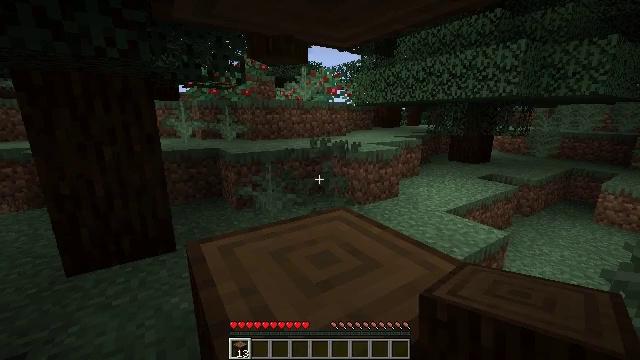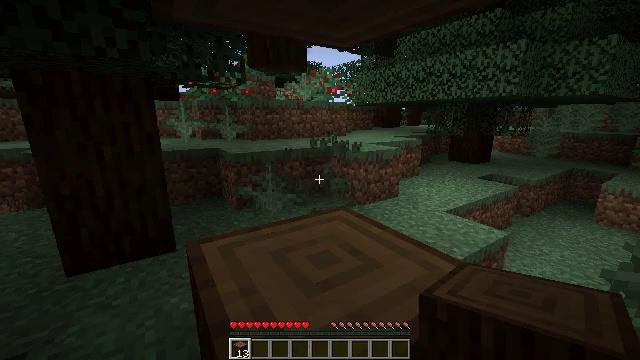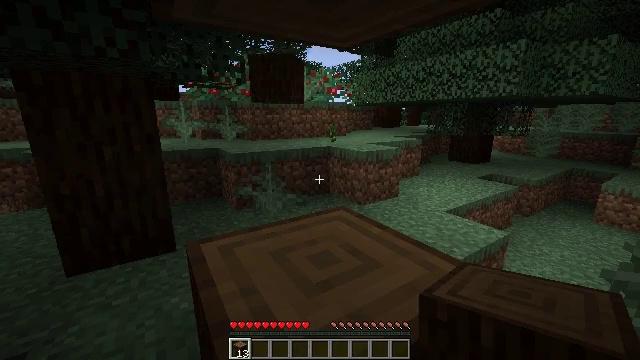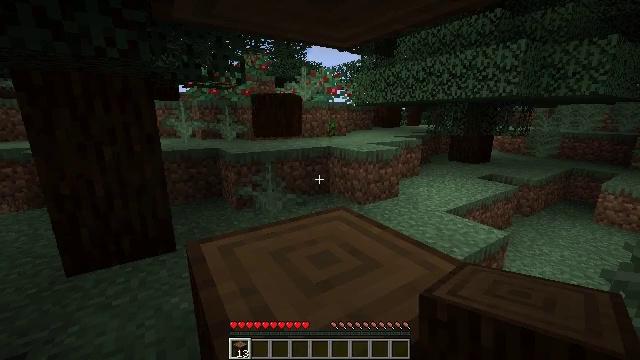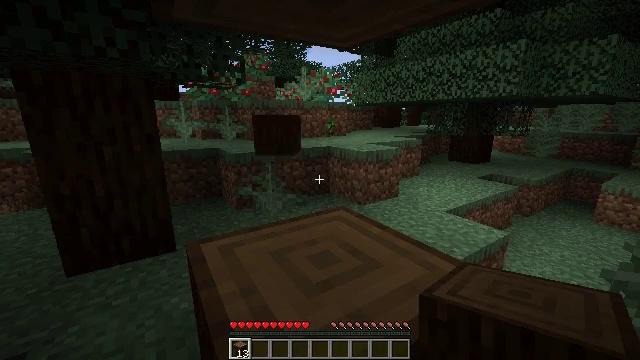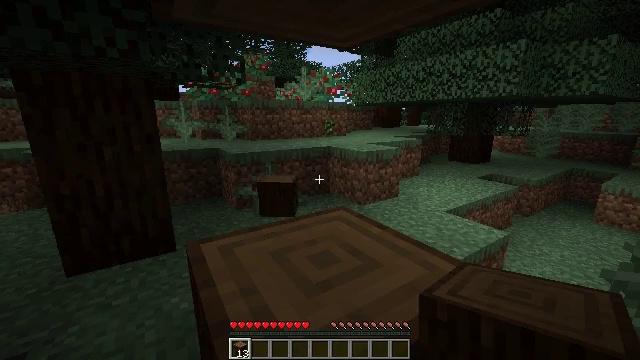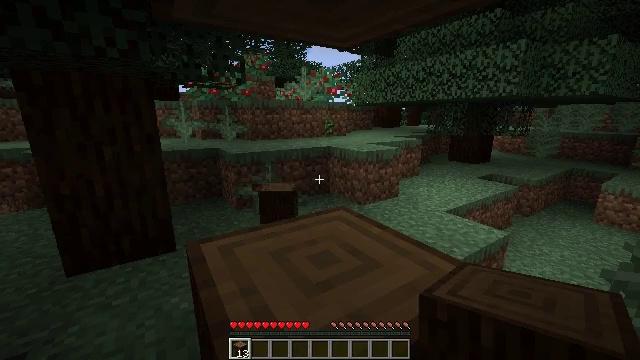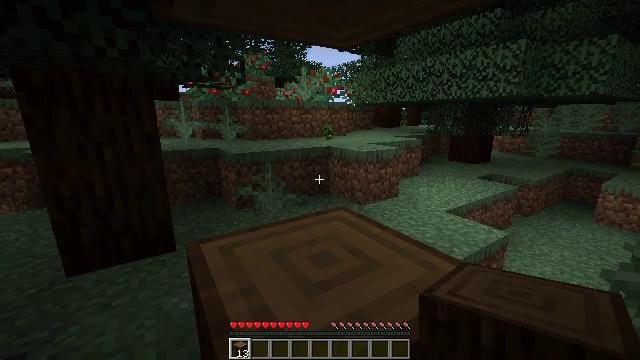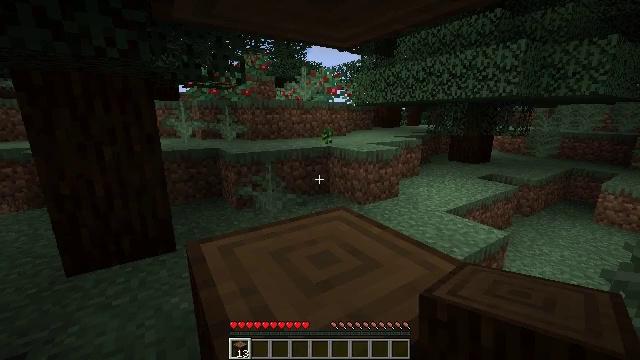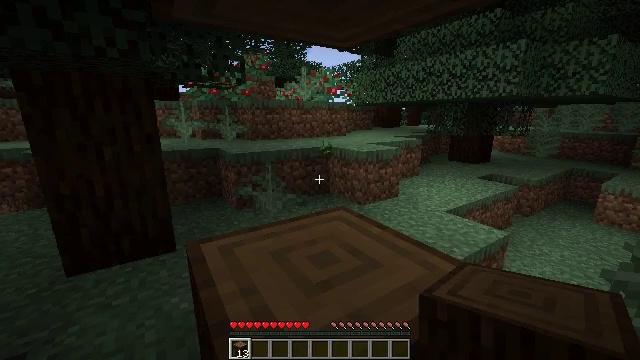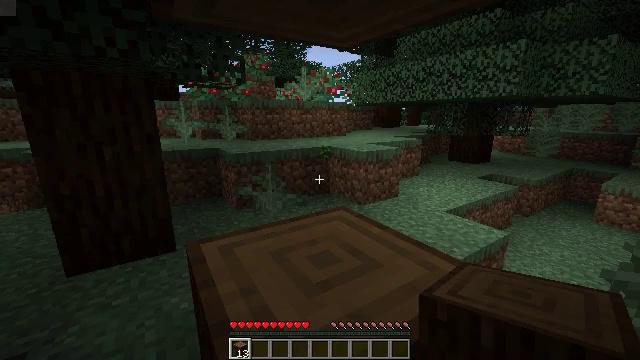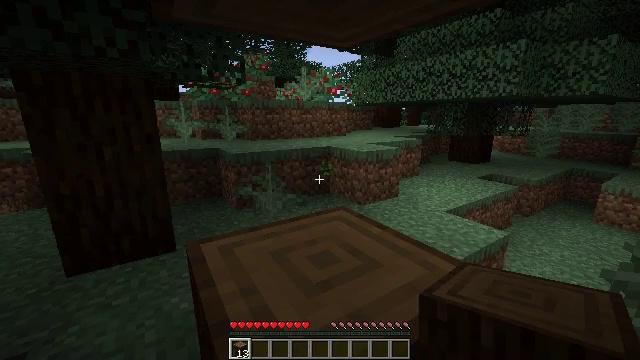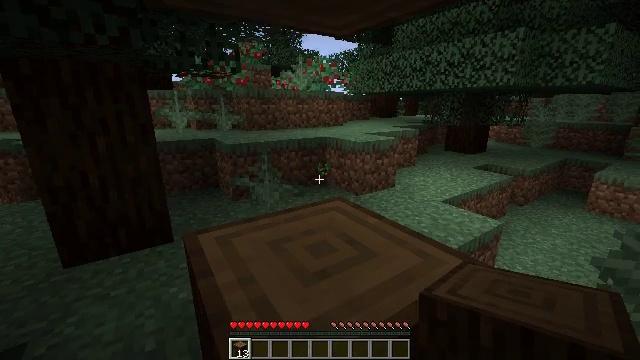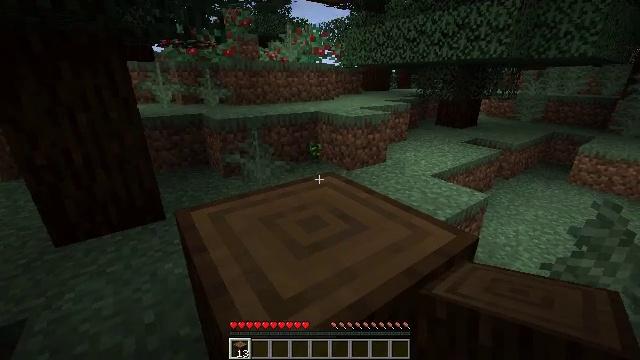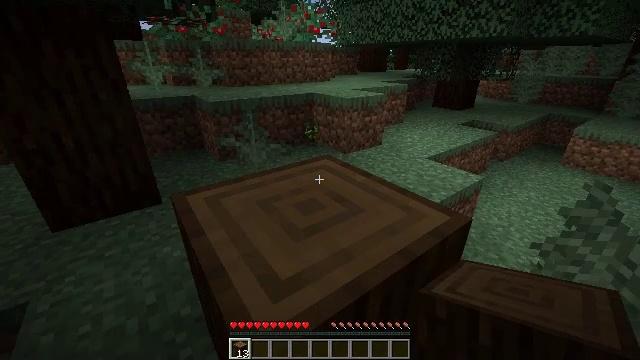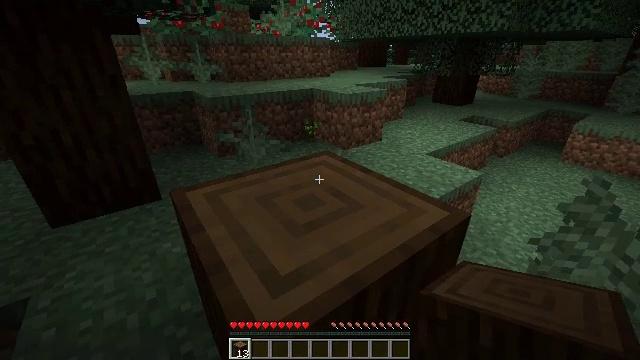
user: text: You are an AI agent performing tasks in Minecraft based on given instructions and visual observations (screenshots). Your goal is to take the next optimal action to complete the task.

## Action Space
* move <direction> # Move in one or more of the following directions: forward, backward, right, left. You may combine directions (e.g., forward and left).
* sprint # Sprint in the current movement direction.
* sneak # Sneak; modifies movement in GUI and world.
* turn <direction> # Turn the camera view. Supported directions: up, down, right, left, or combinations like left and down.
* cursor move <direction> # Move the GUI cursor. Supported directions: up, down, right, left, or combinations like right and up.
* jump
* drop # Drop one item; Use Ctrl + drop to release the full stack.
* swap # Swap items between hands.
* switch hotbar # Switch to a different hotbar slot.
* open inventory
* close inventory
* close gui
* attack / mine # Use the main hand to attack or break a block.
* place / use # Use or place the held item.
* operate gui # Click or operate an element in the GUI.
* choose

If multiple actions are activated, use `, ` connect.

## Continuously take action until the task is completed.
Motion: motion action
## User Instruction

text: Gather spruce log by chopping the tree.
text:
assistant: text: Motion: attack / mine
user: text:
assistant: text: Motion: attack / mine
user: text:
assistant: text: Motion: attack / mine
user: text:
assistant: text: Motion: attack / mine
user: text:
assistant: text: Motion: attack / mine
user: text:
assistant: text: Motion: attack / mine
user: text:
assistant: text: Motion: attack / mine
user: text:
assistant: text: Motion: attack / mine
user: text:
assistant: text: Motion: no_op
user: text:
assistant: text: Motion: no_op
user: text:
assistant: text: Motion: no_op
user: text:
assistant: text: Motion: turn down
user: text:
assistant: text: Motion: turn right and down
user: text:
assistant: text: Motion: turn down
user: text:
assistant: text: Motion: no_op
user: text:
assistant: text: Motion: no_op
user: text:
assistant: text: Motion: no_op
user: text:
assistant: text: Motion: no_op
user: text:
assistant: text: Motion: no_op
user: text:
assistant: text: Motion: no_op
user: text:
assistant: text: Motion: no_op
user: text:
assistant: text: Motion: no_op
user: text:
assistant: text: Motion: no_op
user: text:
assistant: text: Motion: no_op
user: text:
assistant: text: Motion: no_op
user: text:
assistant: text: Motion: turn up
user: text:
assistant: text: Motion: no_op
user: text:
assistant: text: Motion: no_op
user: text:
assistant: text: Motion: no_op
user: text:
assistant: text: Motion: no_op